Interaction volume radius: 5 \u00c5
Interaction volume height: 15 \u00c5
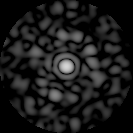
Disorder parameter: 0.7629